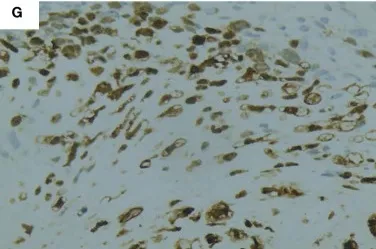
Immunohistochemical images of the pulmonary blastoma patient. (G) S-100 positive (Microscopic magnificationx200).
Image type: pathology (immunostaining)